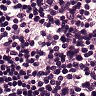
Metastatic tissue present: no